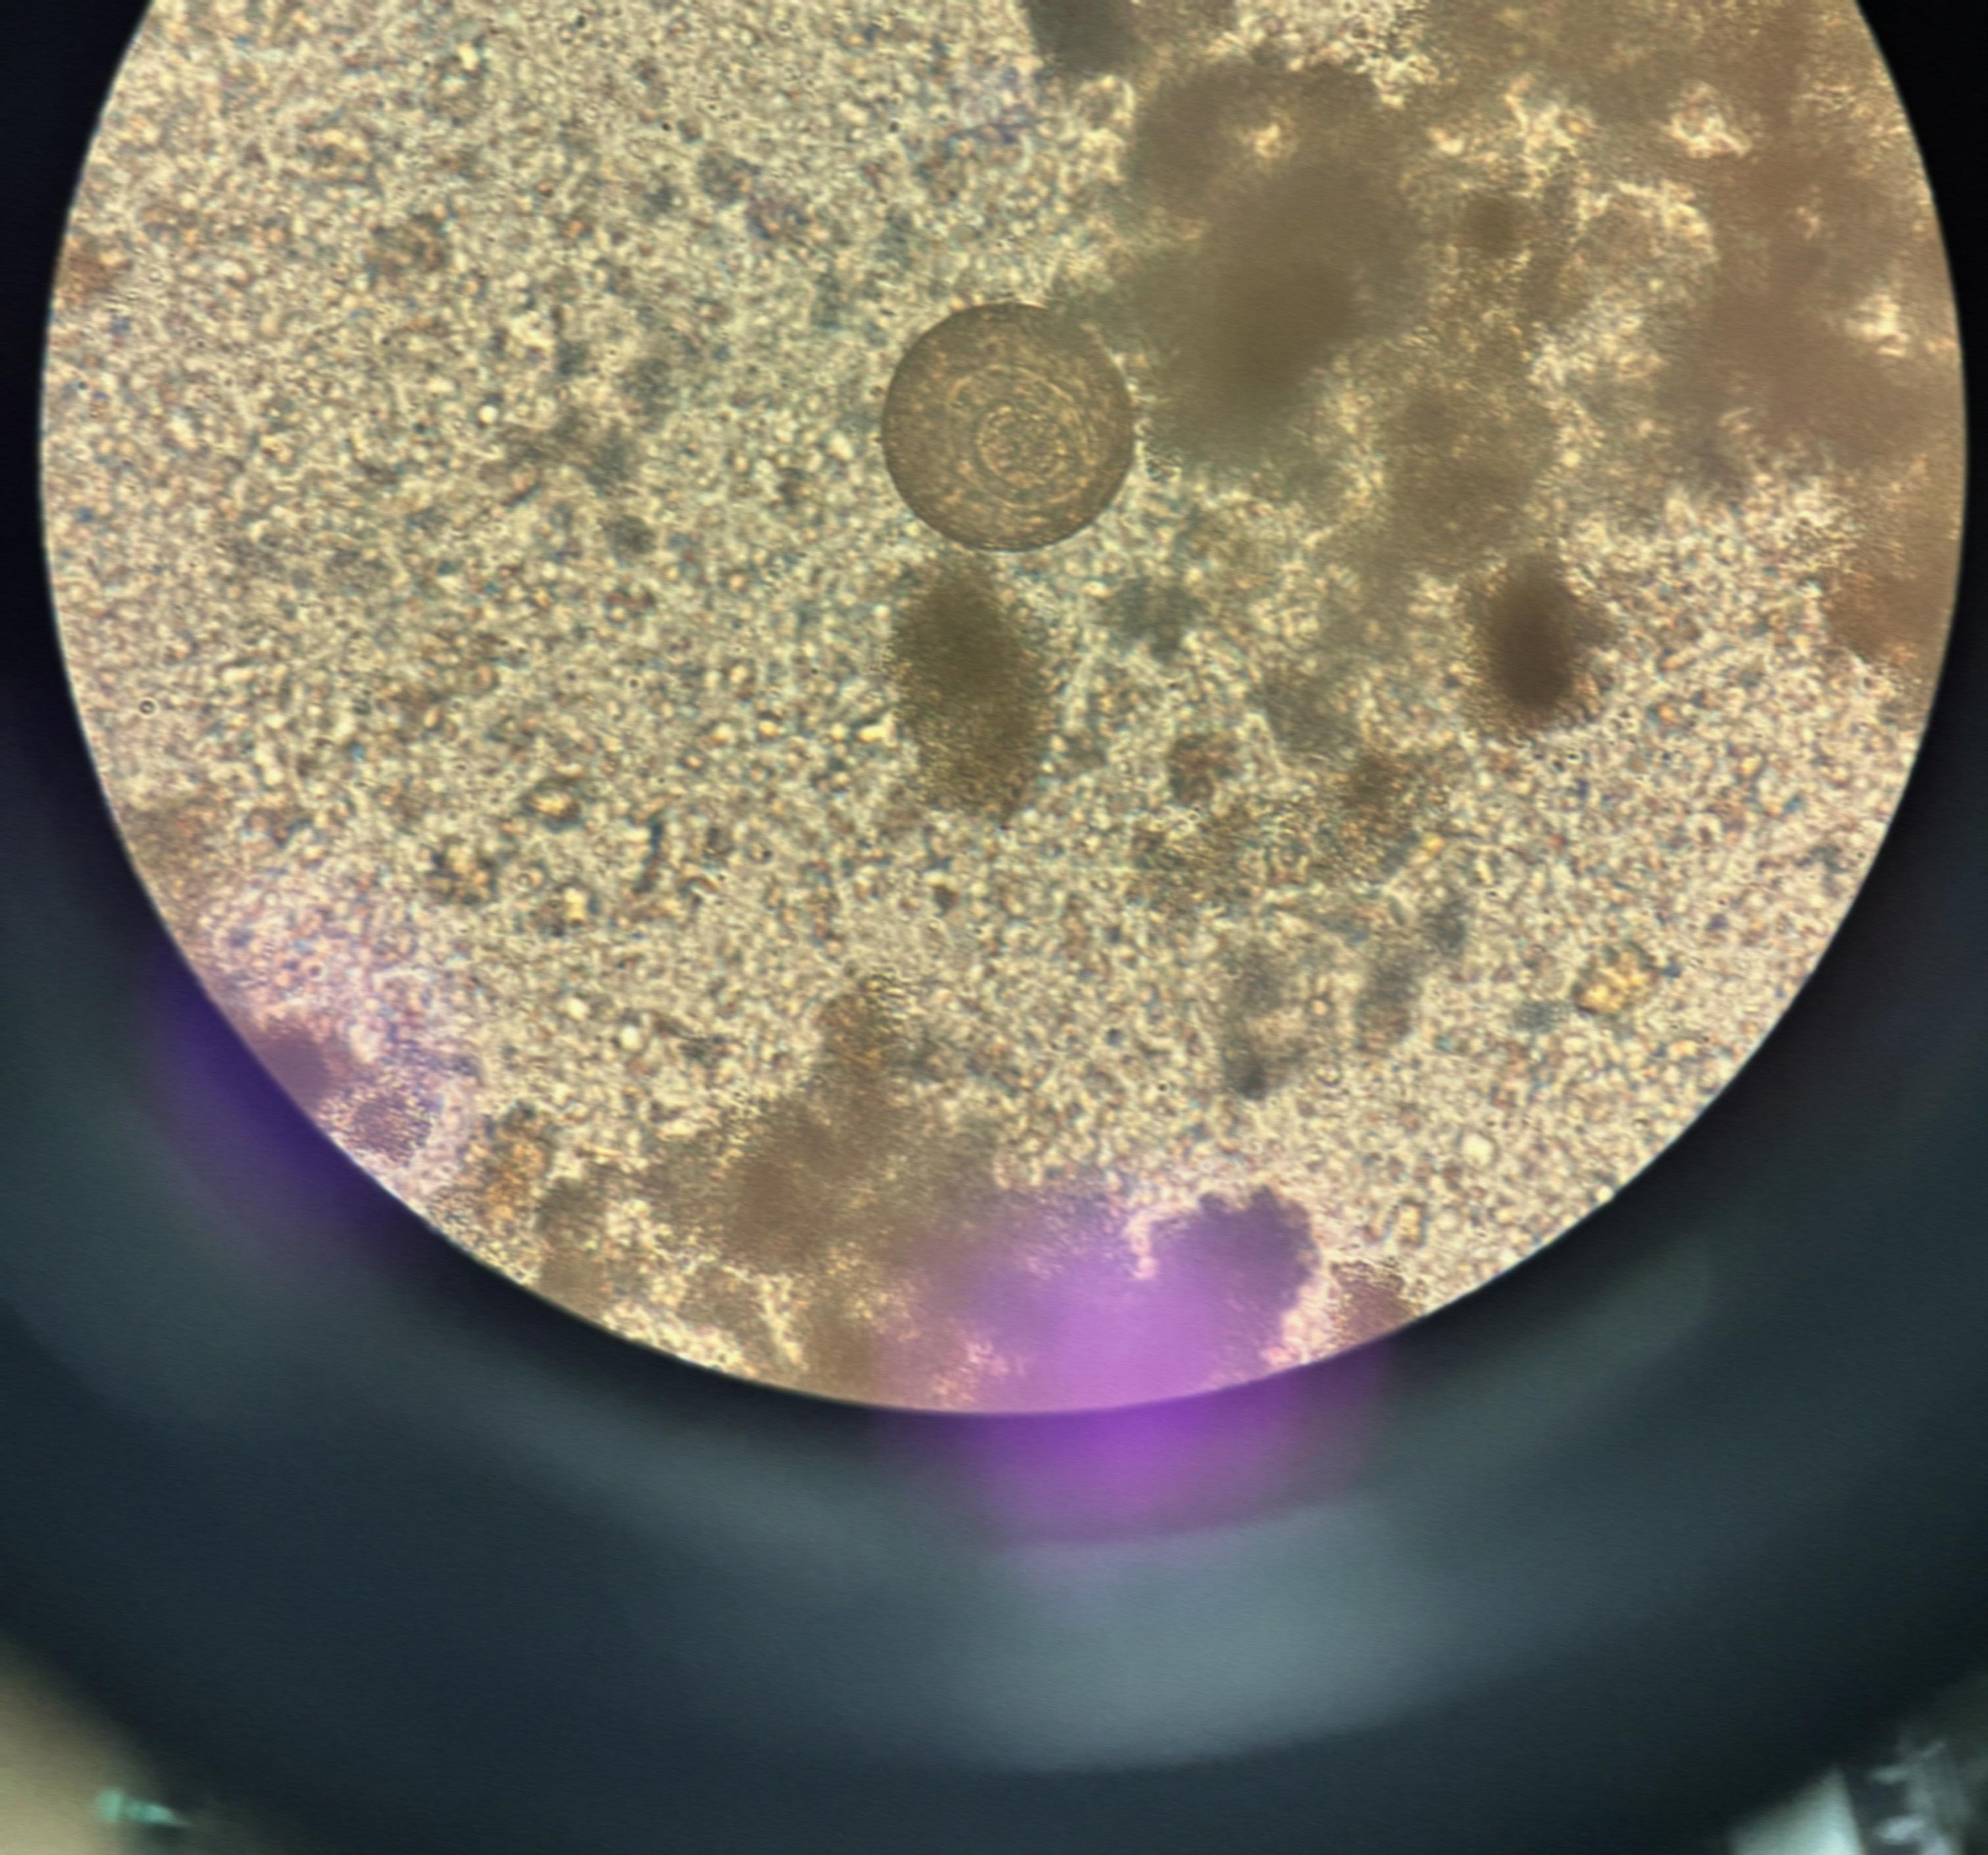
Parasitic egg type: Hymenolepis diminuta